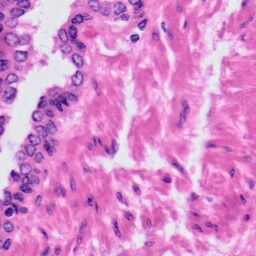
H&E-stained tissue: Prostate